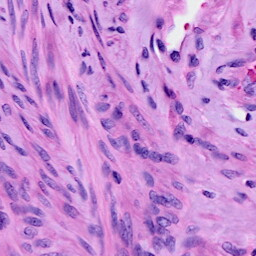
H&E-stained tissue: Cervix